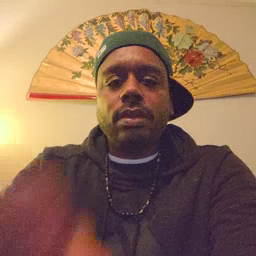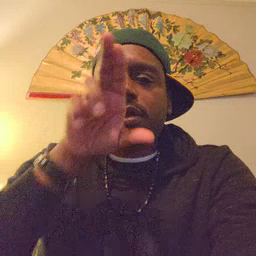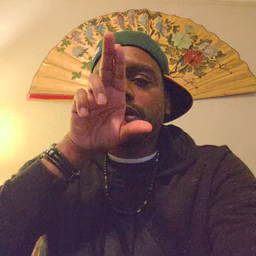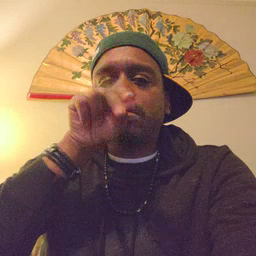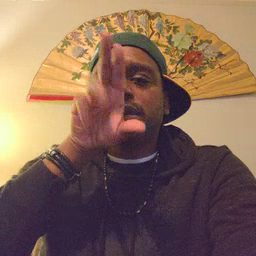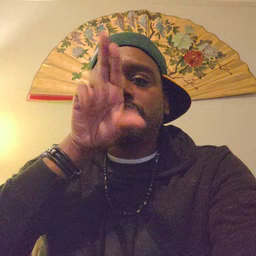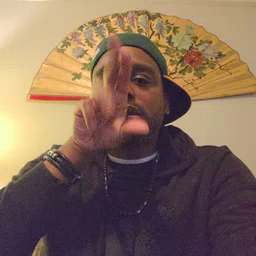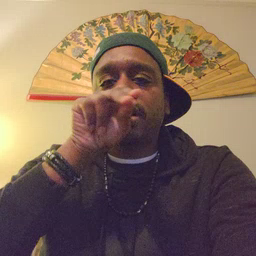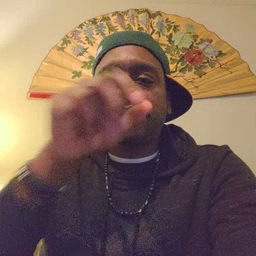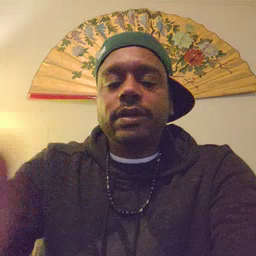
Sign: duck